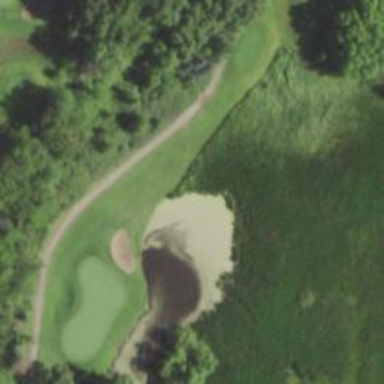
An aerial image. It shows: Water hazard in golf course. The hazard is natural water feature.